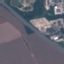
Label: Highway